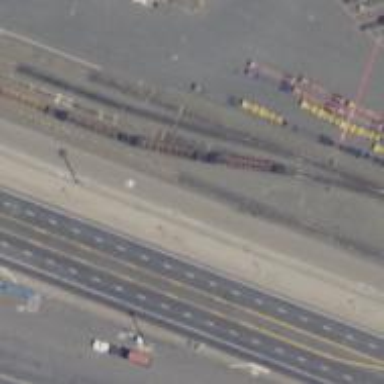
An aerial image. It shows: Railway yard used for servicing trains.